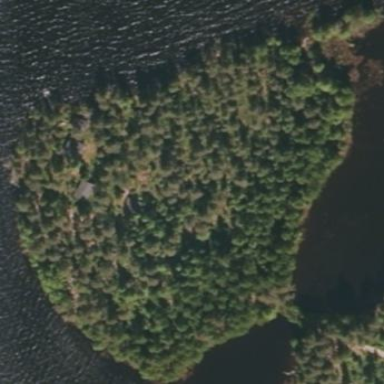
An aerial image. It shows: Islet surrounded by woodland.